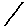
Label: line